Current action and preconditions to check: trajectory_clear

Your task: For each precondition in the list above, predict whether it will hold at this action.

Consider the current scene as observed from the mobile robot's camera, and analyze the predicted future states of all dynamic agents (e.g., people, animals, vehicles, or any moving entities) within the NEXT SECOND.

IMPORTANT: Only answer "very likely" if you are absolutely certain—based on strong, clear evidence—that a dynamic agent will violate the precondition in the predicted future state. Do NOT answer "very likely" for unlikely, ambiguous, or low-probability risks.

Ask yourself for each precondition: Is there a high probability, with clear and convincing evidence, that the predicted future states of any dynamic agent will interfere with the predicted future state of the currently executing action within the NEXT SECOND, causing that precondition to fail?

Assess the risk level based on these predictions. Use "likely" or "very likely" if motions create a clear risk of interference.

Use "neutral" or "improbable" if agents are nearby but their predicted paths are clearly diverging or non-conflicting.

Failure Risk Categories: "very improbable", "improbable", "neutral", "likely", "very likely"

Answer Format: Output ONLY the probability_of_failure value from these categories: "very improbable", "improbable", "neutral", "likely", "very likely"

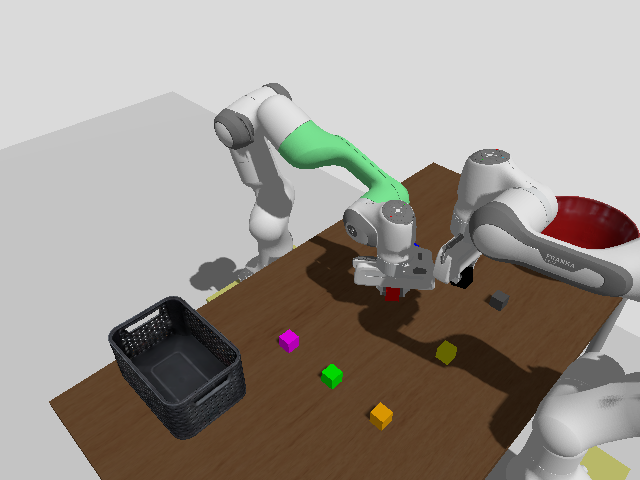

Answer: neutral